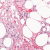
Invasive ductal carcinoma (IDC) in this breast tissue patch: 0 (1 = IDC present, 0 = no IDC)